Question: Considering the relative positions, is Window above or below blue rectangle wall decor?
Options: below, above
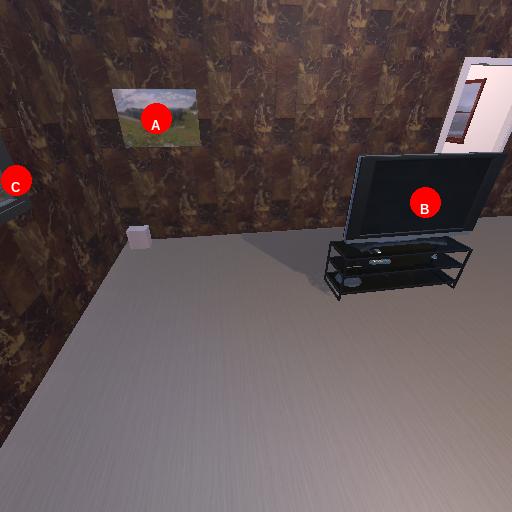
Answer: below